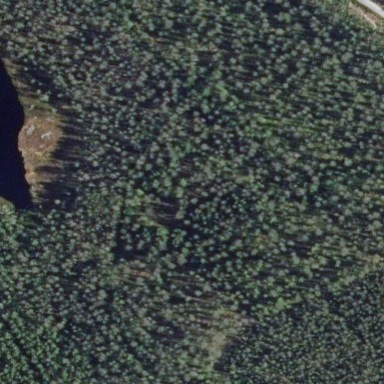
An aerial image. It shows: Needle-leaved woodland.